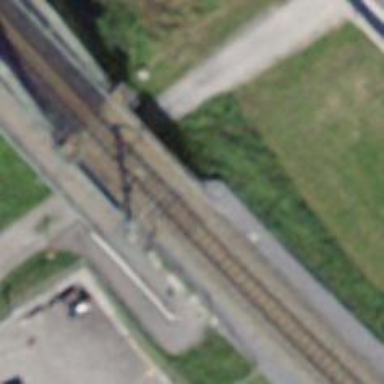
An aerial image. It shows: Narrow gauge railway bridge with electrified contact lines.